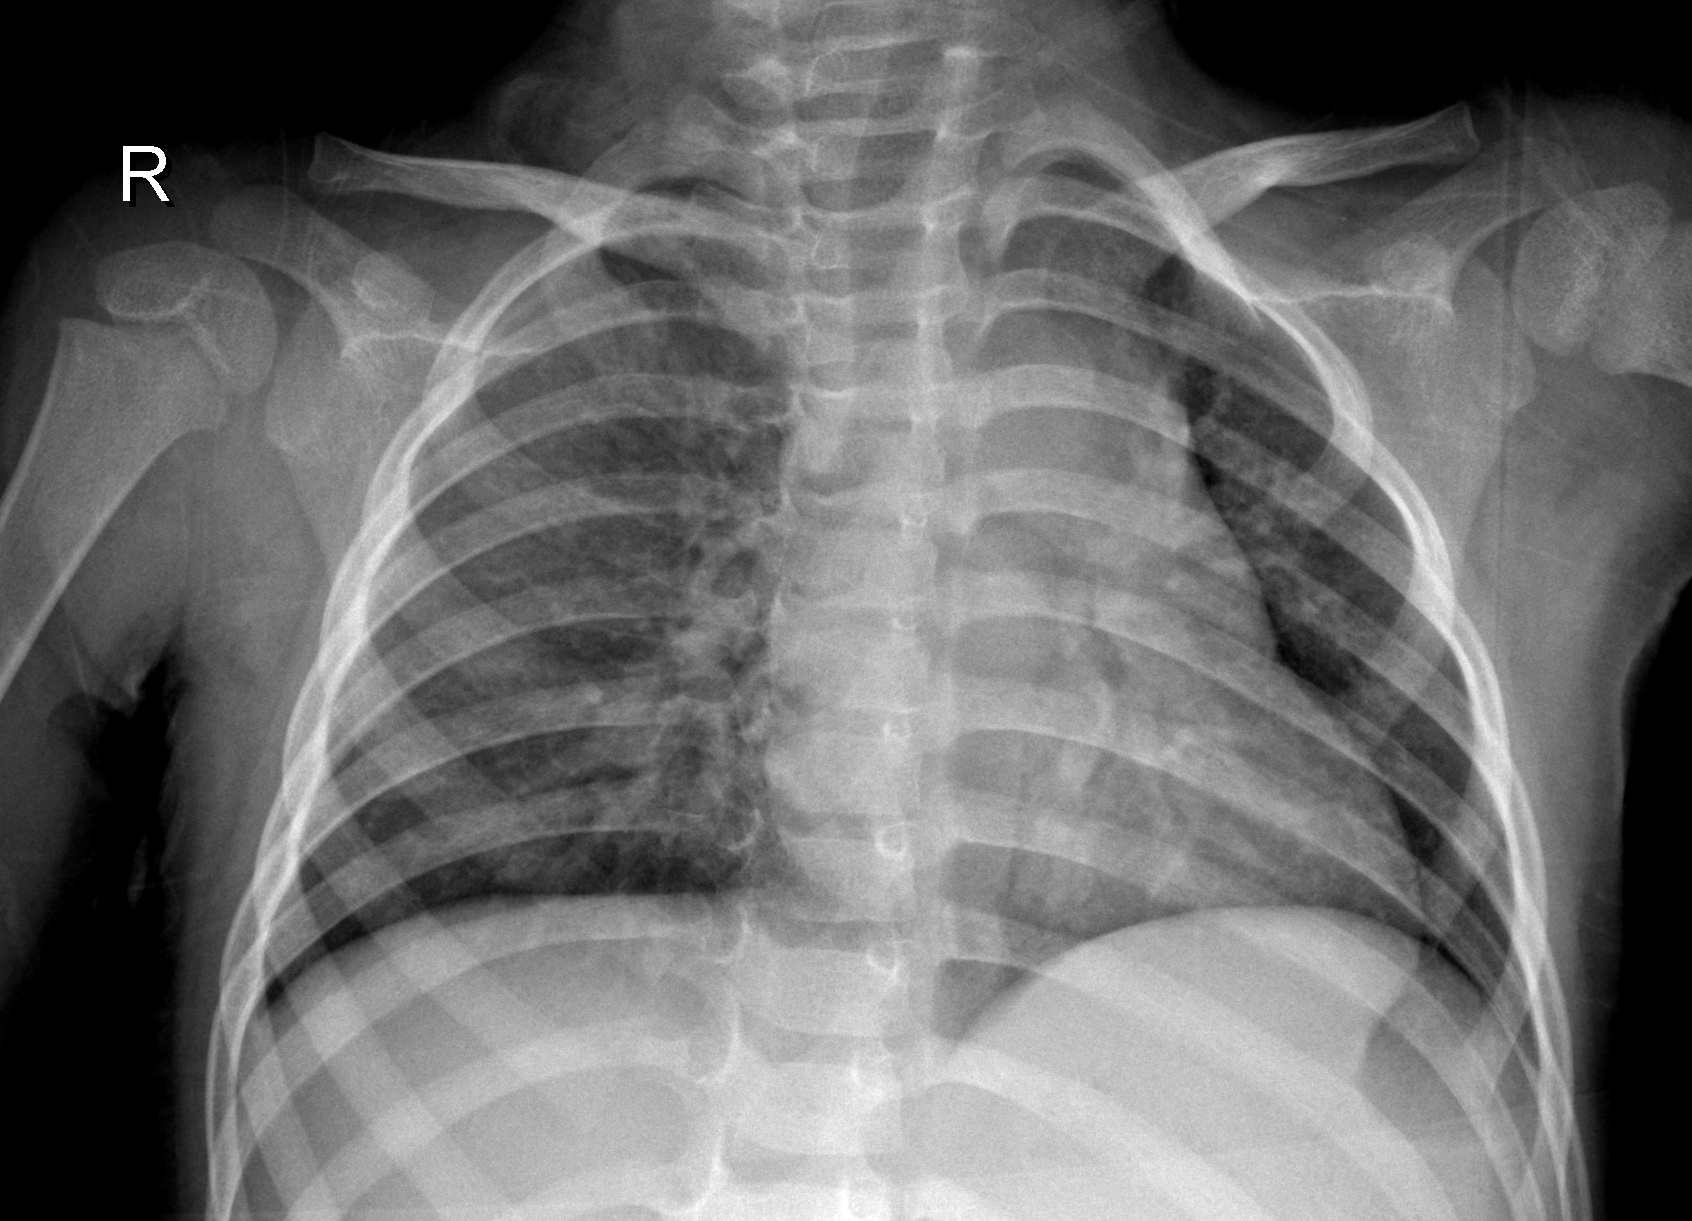
Diagnosis: NORMAL